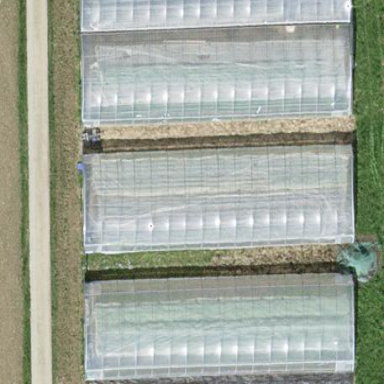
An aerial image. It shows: Greenhouse.